Question: I have a strange problem that I'm trying to figure out. I'm making a timesheet, and I'm supposed to "import" our time off of a calendar into it.
I'm thinking I would have to make the row with the days in it the header row or table head. Would I name each column?
Example:
This is my time sheet

So lets say I'm taking off March 1st for vacation (which is a thursday, and would be in the 2nd week). So, it would be under column 12 - "thursday".
I would want it to to automatically put in 8 hours in the cell for vacation row/ column 12 / Thursday.
I'm not quite sure about how to set up, and then execute. Setting up is bigger issue at the moment. I have the table set up, but I'm thinking I will need to make adjustments to accommodate columns names and such. I'll be using C# to do all calculations and filling in and all that jazz. Do the table in the aspx page. As far as formatting, I can post the code if you want to see, though it is quite large.
1st question: How do I create a table header row that has ID's?
2nd question: Same thing, but for the rows?
Ties into 3rd question: If I have a specific date, I want to place in a specific spot in the table. How do I do that?
Any advice or ideas will help
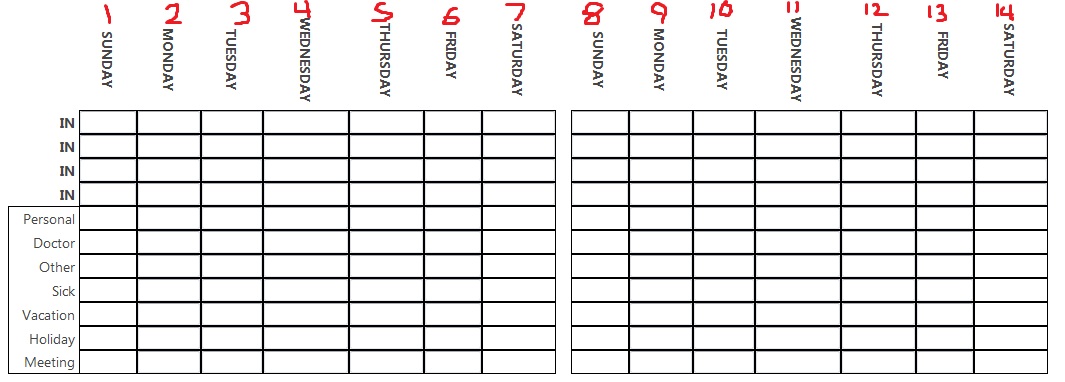
Answer: You should likely be using a GridView bound to some underlying data source. For example:
Create your GridView in aspx:
'''
<asp:GridView ID="TimeSheetGrid" runat="server" AutoGenerateColumns="False">
<Columns>
<asp:BoundField DataField="Name" HeaderText="Name" />
<asp:BoundField DataField="Sunday1" HeaderText="Sunday" />
<asp:BoundField DataField="Monday1" HeaderText="Monday" />
<asp:BoundField DataField="Tuesday1" HeaderText="Tuesday" />
<asp:BoundField DataField="Wednesday1" HeaderText="Wednesday" />
<asp:BoundField DataField="Thursday1" HeaderText="Thursday" />
<asp:BoundField DataField="Friday1" HeaderText="Friday" />
<asp:BoundField DataField="Saturday1" HeaderText="Saturday" />
<asp:BoundField DataField="Sunday2" HeaderText="Sunday" />
<asp:BoundField DataField="Monday2" HeaderText="Monday" />
<asp:BoundField DataField="Tuesday2" HeaderText="Tuesday" />
<asp:BoundField DataField="Wednesday2" HeaderText="Wednesday" />
<asp:BoundField DataField="Thursday2" HeaderText="Thursday" />
<asp:BoundField DataField="Friday2" HeaderText="Friday" />
<asp:BoundField DataField="Saturday2" HeaderText="Saturday" />
</Columns>
</asp:GridView>
'''
Create a class to hold the information:
'''
class TimeSheetItem
{
public string Name { get; set; }
public int Sunday1 { get; set; }
public int Monday1 { get; set; }
public int Tuesday1 { get; set; }
public int Wednesday1 { get; set; }
public int Thursday1 { get; set; }
public int Friday1 { get; set; }
public int Saturday1 { get; set; }
public int Sunday2 { get; set; }
public int Monday2 { get; set; }
public int Tuesday2 { get; set; }
public int Wednesday2 { get; set; }
public int Thursday2 { get; set; }
public int Friday2 { get; set; }
public int Saturday2 { get; set; }
}
'''
Devise a method to retrieve your information somehow (from database etc). Here is what I did as an example:
'''
private List<TimeSheetItem> GetData()
{
return new List<TimeSheetItem>()
{
new TimeSheetItem() { Name = "IN1" }
,new TimeSheetItem() { Name = "IN2" }
,new TimeSheetItem() { Name = "IN3" }
,new TimeSheetItem() { Name = "IN4" }
,new TimeSheetItem() { Name = "Personal" }
,new TimeSheetItem() { Name = "Doctor" }
,new TimeSheetItem() { Name = "Other" }
,new TimeSheetItem() { Name = "Sick" }
,new TimeSheetItem() { Name = "Vacation", Thursday2 = 8 } // Put in your 8 hours
,new TimeSheetItem() { Name = "Holiday" }
,new TimeSheetItem() { Name = "Meeting" }
};
}
'''
Bind the data to your GridView in the code-behind:
'''
protected void Page_Load(object sender, EventArgs e)
{
if (!IsPostBack)
{
TimeSheetGrid.DataSource = GetData();
TimeSheetGrid.DataBind();
}
}
'''
That should give you something like this, which you can style however you want using CSS.

## Edit
In order to allow the user to edit the data in this grid you have a couple options. One would be to use a datasource that supports default editing. You can read more on that <URL>.
You can also add editing manually. To do that you need to make some changes to the GridView:
1. Add an OnRowEditing event that will turn on editing for a row
2. Add an OnRowUpdating event that will update your datasource
3. Add an OnRowCancelingEdit event that will cancel the edit mode
4. Add a DataKey so we can know which row we are editing
5. Add a CommandField with an Edit button
6. Set your primary key column (Name in this case) to ReadOnly
Your GridView would now look like this:
'''
<asp:GridView ID="TimeSheetGrid"
runat="server"
AutoGenerateColumns="False"
onrowediting="TimeSheetGrid_RowEditing"
onrowupdating="TimeSheetGrid_RowUpdating"
DataKeyNames="Name" onrowcancelingedit="TimeSheetGrid_RowCancelingEdit">
<Columns>
<asp:CommandField ShowEditButton="true" />
<asp:BoundField DataField="Name" HeaderText="Name" ReadOnly="true" />
<asp:BoundField DataField="Sunday1" HeaderText="Sunday" />
<asp:BoundField DataField="Monday1" HeaderText="Monday" />
<asp:BoundField DataField="Tuesday1" HeaderText="Tuesday" />
<asp:BoundField DataField="Wednesday1" HeaderText="Wednesday" />
<asp:BoundField DataField="Thursday1" HeaderText="Thursday" />
<asp:BoundField DataField="Friday1" HeaderText="Friday" />
<asp:BoundField DataField="Saturday1" HeaderText="Saturday" />
<asp:BoundField DataField="Sunday2" HeaderText="Sunday" />
<asp:BoundField DataField="Monday2" HeaderText="Monday" />
<asp:BoundField DataField="Tuesday2" HeaderText="Tuesday" />
<asp:BoundField DataField="Wednesday2" HeaderText="Wednesday" />
<asp:BoundField DataField="Thursday2" HeaderText="Thursday" />
<asp:BoundField DataField="Friday2" HeaderText="Friday" />
<asp:BoundField DataField="Saturday2" HeaderText="Saturday" />
</Columns>
</asp:GridView>
'''
In your code-behind your code would have to look something like this. Note that I am using the Session object to persist the data.
'''
protected void Page_Load(object sender, EventArgs e)
{
if (!IsPostBack)
{
Session["TimeSheetItems"] = GetData();
BindData();
}
}
protected void TimeSheetGrid_RowCancelingEdit(
object sender
,GridViewCancelEditEventArgs e)
{
// Exit edit mode - the user clicked cancel
TimeSheetGrid.EditIndex = -1;
BindData();
}
protected void TimeSheetGrid_RowEditing(object sender, GridViewEditEventArgs e)
{
// Enter edit mode - the user clicked edit
TimeSheetGrid.EditIndex = e.NewEditIndex;
BindData();
}
protected void TimeSheetGrid_RowUpdating(
object sender
,GridViewUpdateEventArgs e)
{
var items = (IEnumerable<TimeSheetItem>)Session["TimeSheetItems"];
// Get the TimeSheetItem that was being edited
var item = items.Single(i => i.Name.Equals(e.Keys["Name"].ToString()));
// Set the TimeSheetItem values to the new values
item.Sunday1 = TryGetIntValue(e.NewValues["Sunday1"]);
item.Monday1 = TryGetIntValue(e.NewValues["Monday1"]);
item.Tuesday1 = TryGetIntValue(e.NewValues["Tuesday1"]);
item.Wednesday1 = TryGetIntValue(e.NewValues["Wednesday1"]);
item.Thursday1 = TryGetIntValue(e.NewValues["Thursday1"]);
item.Friday1 = TryGetIntValue(e.NewValues["Friday1"]);
item.Saturday1 = TryGetIntValue(e.NewValues["Saturday1"]);
item.Sunday2 = TryGetIntValue(e.NewValues["Sunday2"]);
item.Monday2 = TryGetIntValue(e.NewValues["Monday2"]);
item.Tuesday2 = TryGetIntValue(e.NewValues["Tuesday2"]);
item.Wednesday2 = TryGetIntValue(e.NewValues["Wednesday2"]);
item.Thursday2 = TryGetIntValue(e.NewValues["Thursday2"]);
item.Friday2 = TryGetIntValue(e.NewValues["Friday2"]);
item.Saturday2 = TryGetIntValue(e.NewValues["Saturday2"]);
// Exit from edit mode
TimeSheetGrid.EditIndex = -1;
// Re-bind the data
BindData();
}
private static int TryGetIntValue(object val)
{
int intVal;
Int32.TryParse(val.ToString(), out intVal);
return intVal;
}
private void BindData()
{
TimeSheetGrid.DataSource = Session["TimeSheetItems"];
TimeSheetGrid.DataBind();
}
private IEnumerable<TimeSheetItem> GetData()
{
// You can pre-populate the hours here
return new List<TimeSheetItem>()
{
new TimeSheetItem() { Name = "IN1" }
,new TimeSheetItem() { Name = "IN2" }
,new TimeSheetItem() { Name = "IN3" }
,new TimeSheetItem() { Name = "IN4" }
,new TimeSheetItem() { Name = "Personal" }
,new TimeSheetItem() { Name = "Doctor" }
,new TimeSheetItem() { Name = "Other" }
,new TimeSheetItem() { Name = "Sick" }
,new TimeSheetItem() { Name = "Vacation", Thursday2 = 8 }
,new TimeSheetItem() { Name = "Holiday" }
,new TimeSheetItem() { Name = "Meeting" }
};
}
'''
You can pre-populate the hours in the GetData method by setting the values in the TimeSheetItems, or in whatever method you are using to retrieve your data.
This is just a brief example of one way you could accomplish this. You should read up more on the basics of ASP.NET, C# and the GridView control.